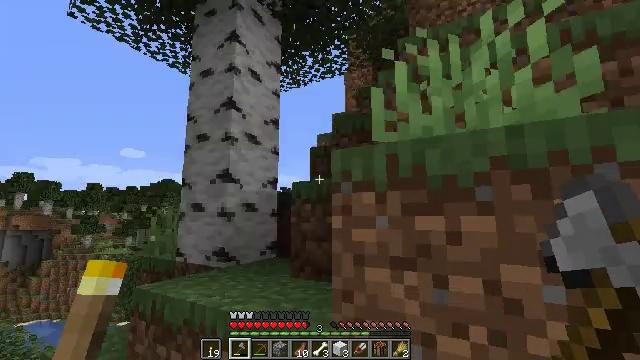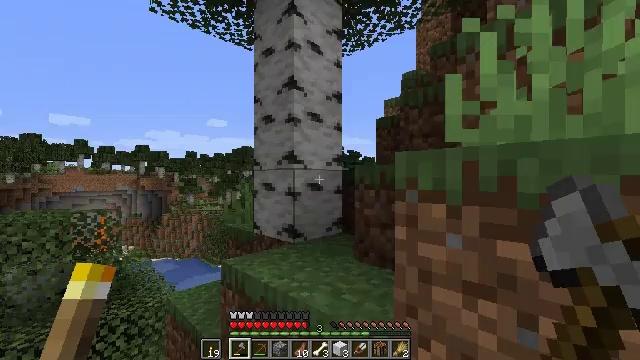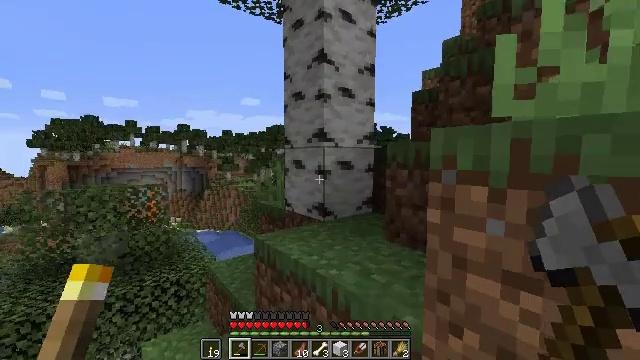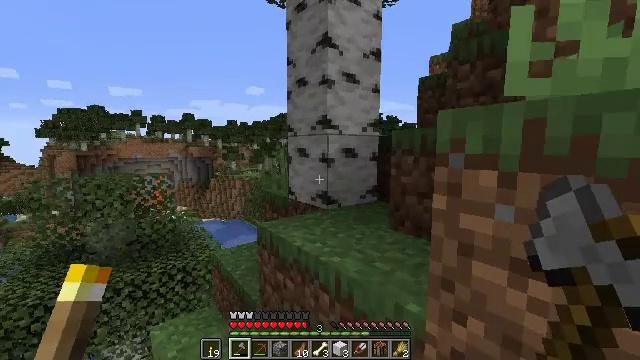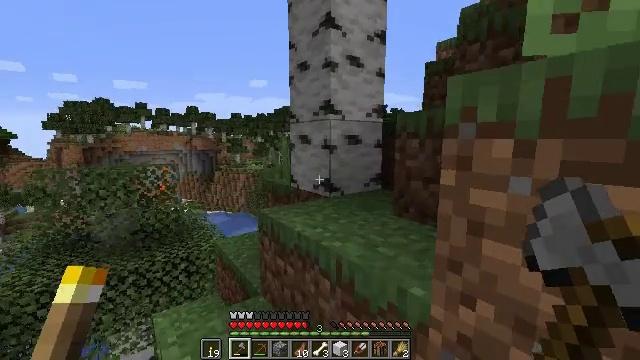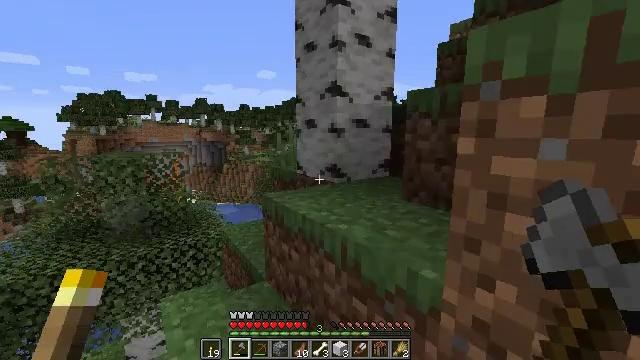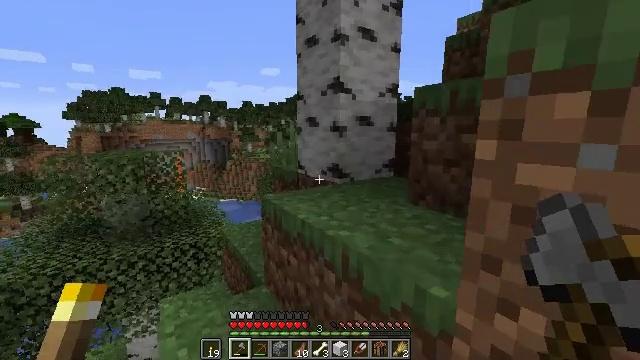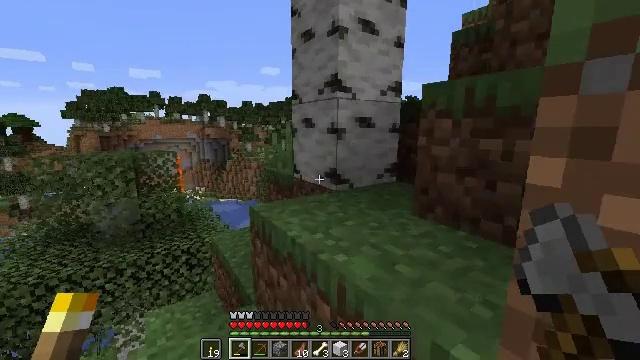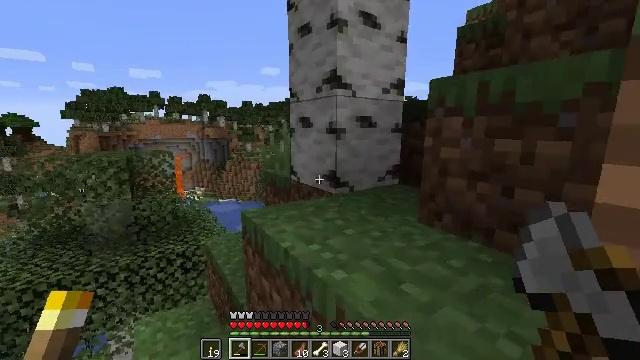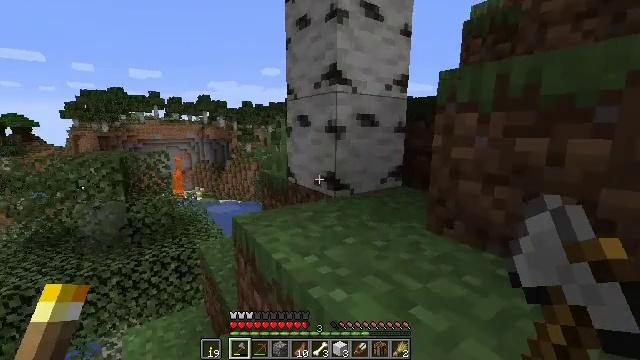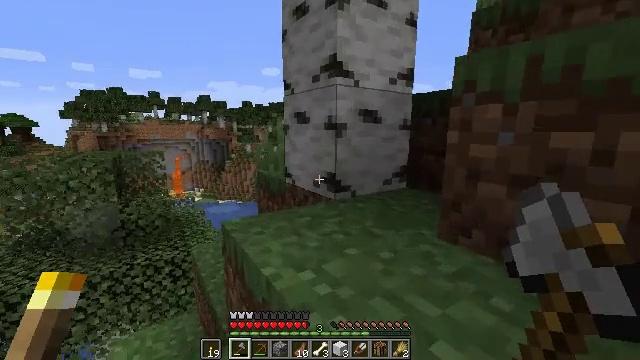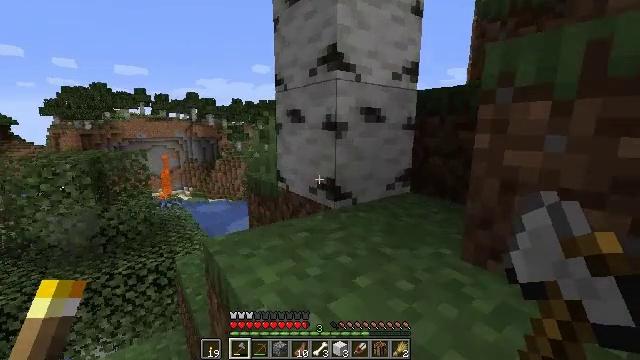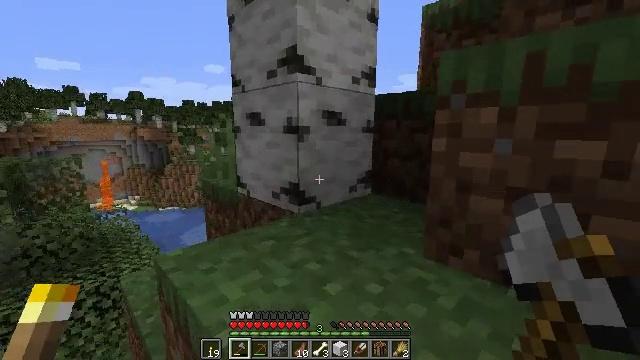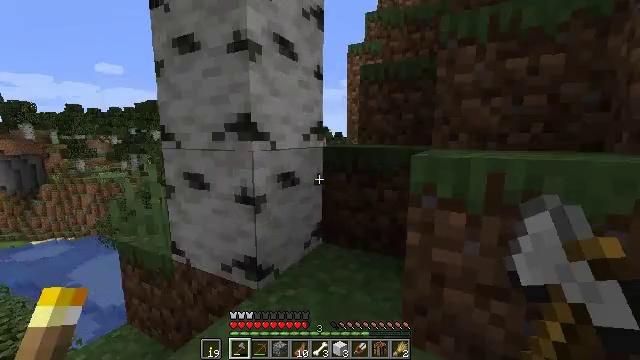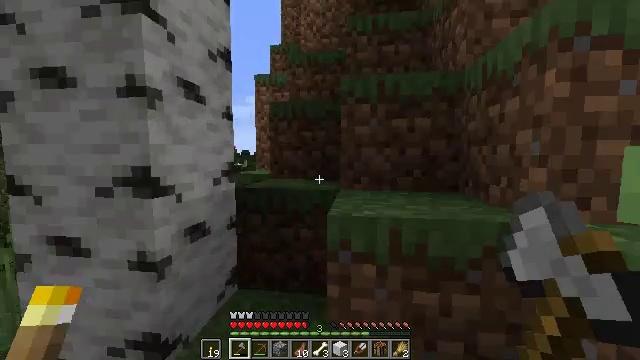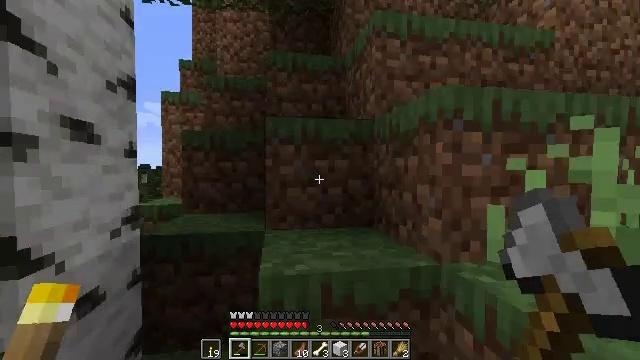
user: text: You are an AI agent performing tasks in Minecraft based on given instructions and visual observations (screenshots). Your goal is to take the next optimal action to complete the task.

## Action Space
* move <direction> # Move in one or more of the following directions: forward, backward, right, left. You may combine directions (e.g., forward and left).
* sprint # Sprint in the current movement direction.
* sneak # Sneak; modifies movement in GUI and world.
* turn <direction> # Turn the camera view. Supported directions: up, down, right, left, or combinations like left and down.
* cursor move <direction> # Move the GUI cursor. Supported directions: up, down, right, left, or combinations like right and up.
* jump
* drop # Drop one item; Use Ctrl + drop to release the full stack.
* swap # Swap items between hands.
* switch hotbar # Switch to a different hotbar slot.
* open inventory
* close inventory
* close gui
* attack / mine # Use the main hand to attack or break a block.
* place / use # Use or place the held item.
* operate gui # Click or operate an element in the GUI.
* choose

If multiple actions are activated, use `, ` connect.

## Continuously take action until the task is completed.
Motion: motion action
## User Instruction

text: Pick up the poppy from the field.
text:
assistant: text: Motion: move forward, turn left and down
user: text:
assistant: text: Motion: move forward, turn left and down
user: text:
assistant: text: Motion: move forward, turn left and down
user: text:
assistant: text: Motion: move forward, turn down
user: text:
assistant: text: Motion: move forward, turn left and down
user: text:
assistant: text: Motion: move forward
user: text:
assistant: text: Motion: move forward
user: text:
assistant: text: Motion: move forward
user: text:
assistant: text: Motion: move forward
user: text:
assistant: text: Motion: move forward
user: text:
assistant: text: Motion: move forward, turn right
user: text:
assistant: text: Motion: move forward, turn right
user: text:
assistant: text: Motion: move forward, turn right and up, jump
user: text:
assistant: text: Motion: move forward, turn right and up, jump
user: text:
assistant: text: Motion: move forward, turn right and up, jump
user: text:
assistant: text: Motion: move forward, turn right
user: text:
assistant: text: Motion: move forward, turn right and up
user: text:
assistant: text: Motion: move forward, turn right
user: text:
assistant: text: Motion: move forward, turn right and up
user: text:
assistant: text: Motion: move forward, turn right
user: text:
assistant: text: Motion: move forward, turn right
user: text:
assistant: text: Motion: move forward, jump
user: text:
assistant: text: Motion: move forward, turn right, jump
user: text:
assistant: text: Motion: move forward, turn right, jump
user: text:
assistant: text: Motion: move forward, turn right
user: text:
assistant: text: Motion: move forward
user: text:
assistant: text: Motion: move forward
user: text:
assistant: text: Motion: move forward
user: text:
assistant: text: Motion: move forward
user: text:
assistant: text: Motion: move forward, jump